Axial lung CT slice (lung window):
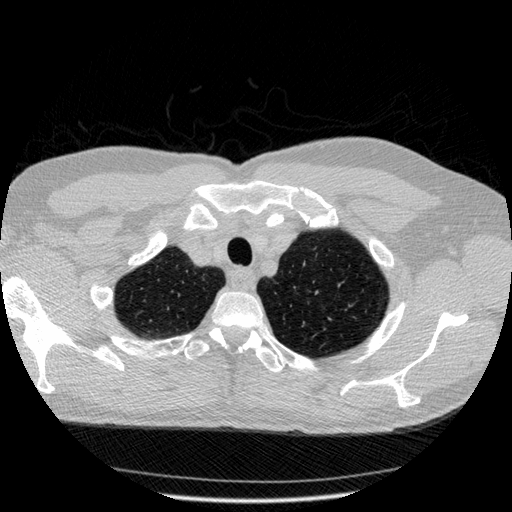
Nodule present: no